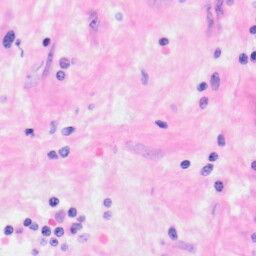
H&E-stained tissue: Kidney